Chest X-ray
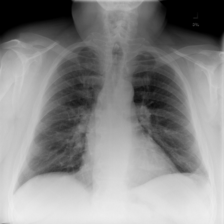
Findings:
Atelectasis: negative
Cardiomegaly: negative
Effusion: negative
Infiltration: negative
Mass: negative
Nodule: negative
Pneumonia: negative
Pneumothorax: negative
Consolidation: negative
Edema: negative
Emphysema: negative
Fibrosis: negative
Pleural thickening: negative
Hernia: negative